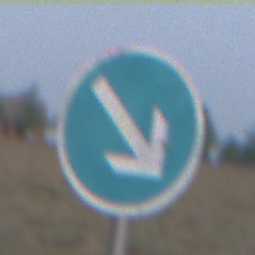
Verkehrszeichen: VorgeschriebeneVorbeifahrtRechts
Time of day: SunriseSunset
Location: Outdoor (Nature)
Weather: Overcast
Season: NotSpecified
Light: Natural